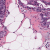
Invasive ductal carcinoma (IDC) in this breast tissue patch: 0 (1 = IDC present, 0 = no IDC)